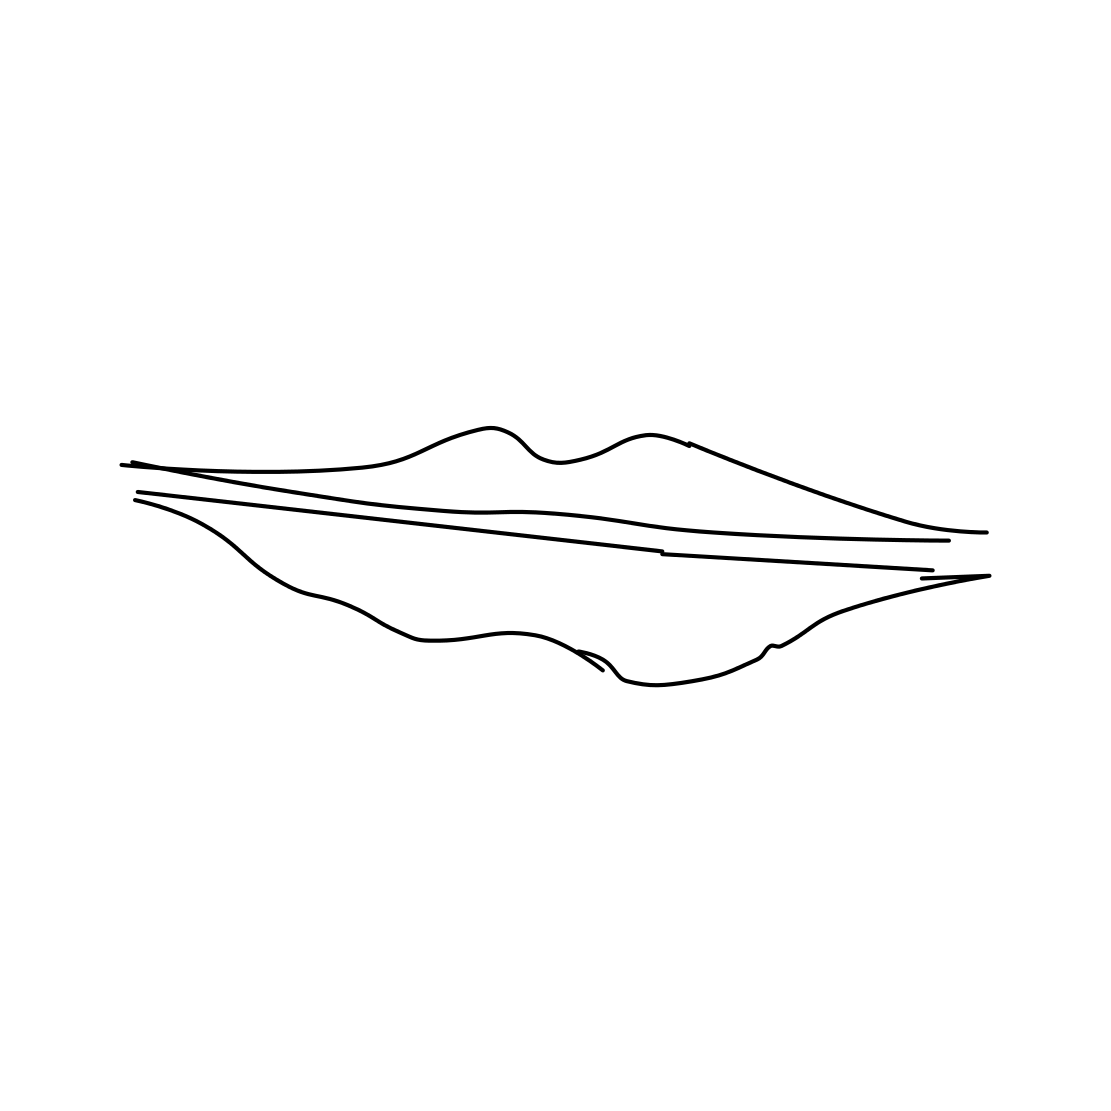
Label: mouth